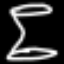
Label: hourglass